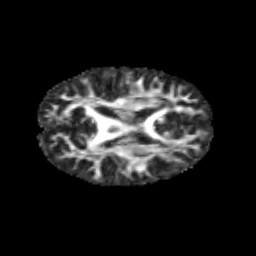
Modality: FA
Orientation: axial
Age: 13
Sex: male
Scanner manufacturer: siemens
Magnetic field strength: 3 T
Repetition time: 3.8 s
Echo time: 0.07 s